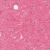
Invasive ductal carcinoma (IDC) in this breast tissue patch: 0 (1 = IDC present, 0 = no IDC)